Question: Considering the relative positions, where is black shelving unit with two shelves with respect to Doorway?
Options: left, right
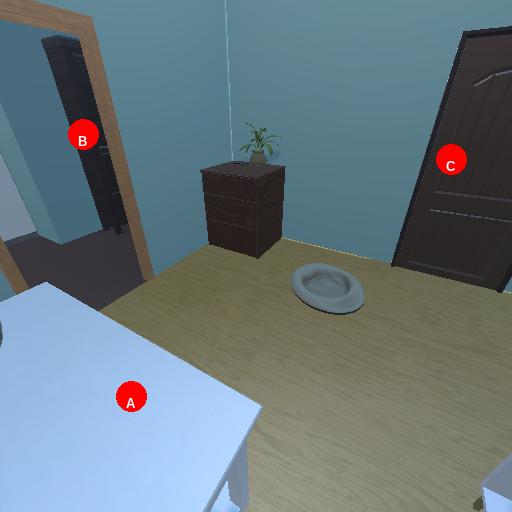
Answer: left